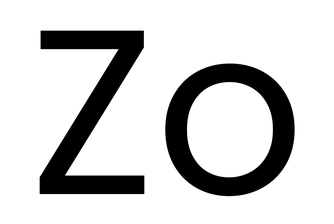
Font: Poppins-Regular